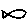
Label: fish